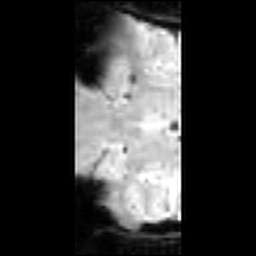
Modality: inplaneT2
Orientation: coronal
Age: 21
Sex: male